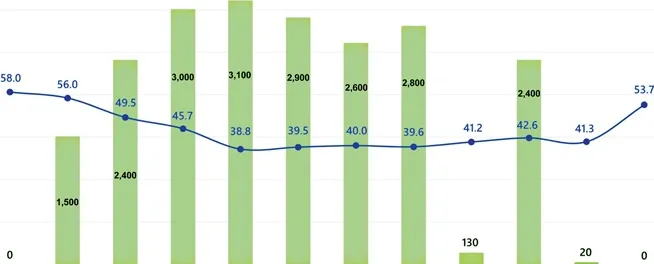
Timeline of the amount of ascites and the patient's weight since the first event. LVA, lymphovenous anastomosis.
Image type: chart (chart)